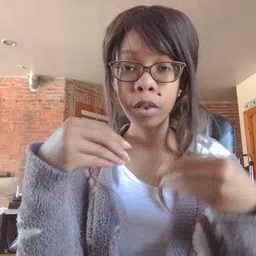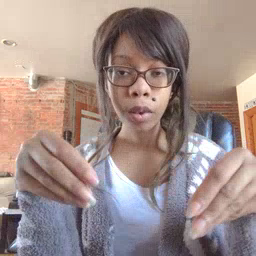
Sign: store